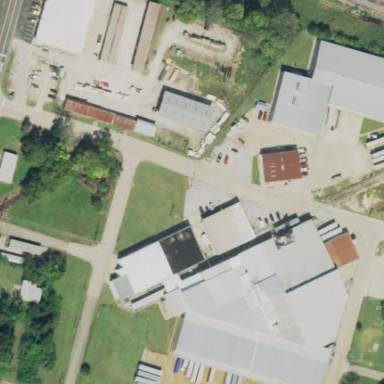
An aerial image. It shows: Industrial building.